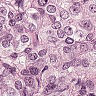
Metastatic tissue present: yes